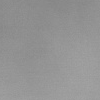
Atmospheric dust classification: dusty